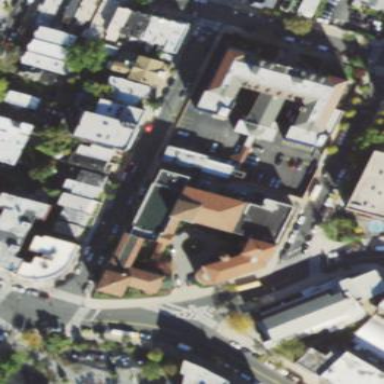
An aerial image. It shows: Sidewalk.